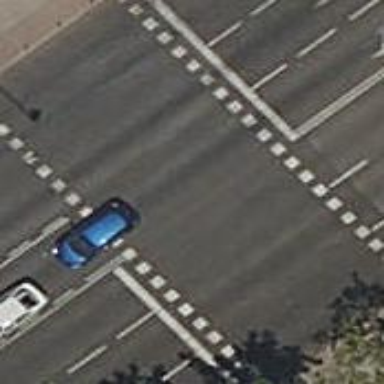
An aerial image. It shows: Crossing with traffic signals.